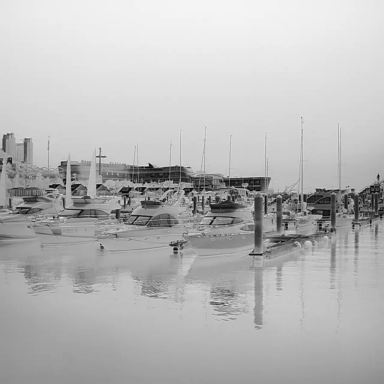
There are two sailboats in the infrared image.